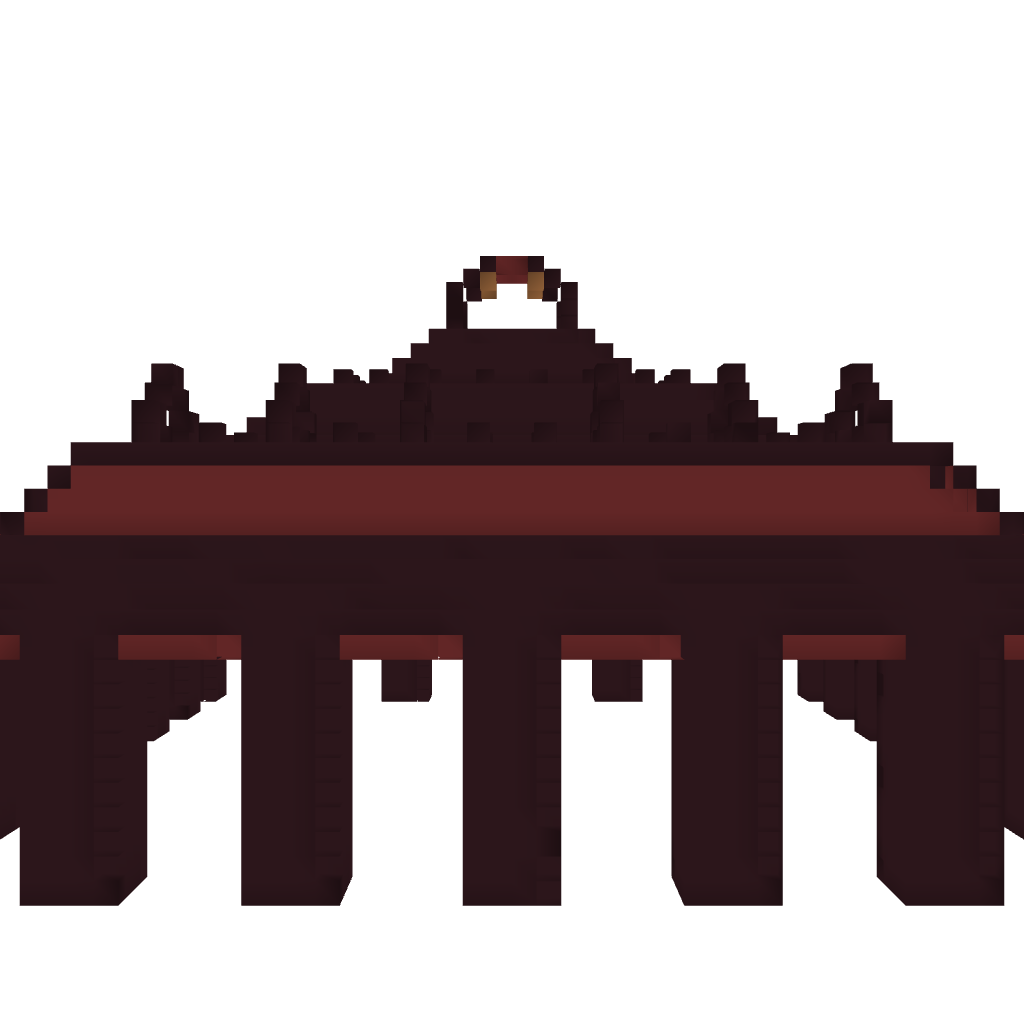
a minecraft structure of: Sea Temple: Nether